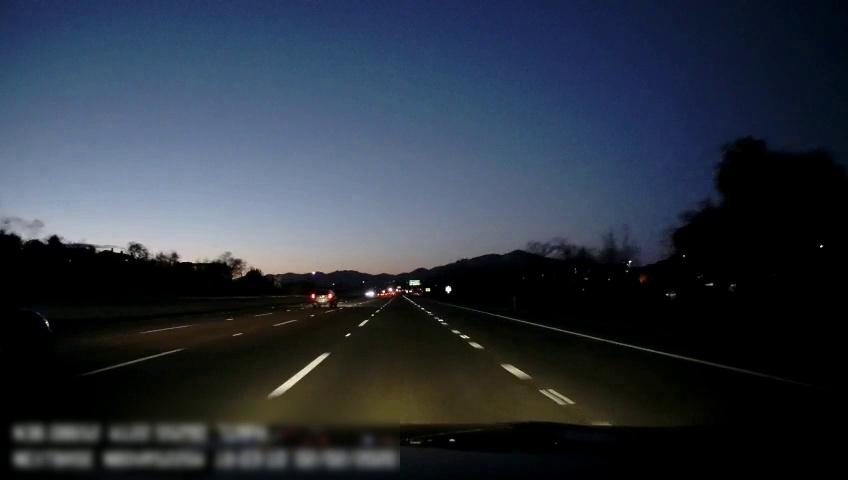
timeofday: Dusk/Dawn/Twilight
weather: Other
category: Drivable Space
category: Vehicles | SUV
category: Vehicles | SUV
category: Lanes | Alternate Lane
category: Lanes | Alternate Lane
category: Lanes | Alternate Lane
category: Lanes | Alternate Lane
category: Lanes | Alternate Lane
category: Lanes | Alternate Lane
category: Traffic | Signs